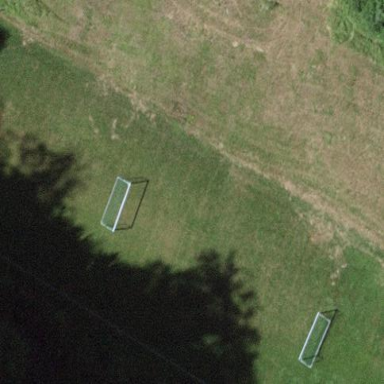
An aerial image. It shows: Soccer pitch for outdoor sports and leisure activities.